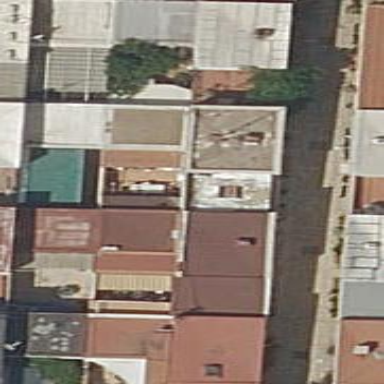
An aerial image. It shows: Terrace building.